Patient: sex M, age 71
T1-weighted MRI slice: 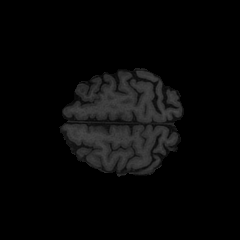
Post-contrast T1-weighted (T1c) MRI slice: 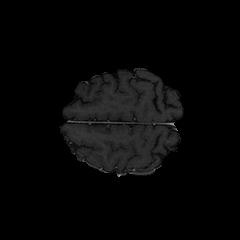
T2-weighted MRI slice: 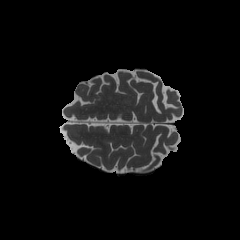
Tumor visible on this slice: no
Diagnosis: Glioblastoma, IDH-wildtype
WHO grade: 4